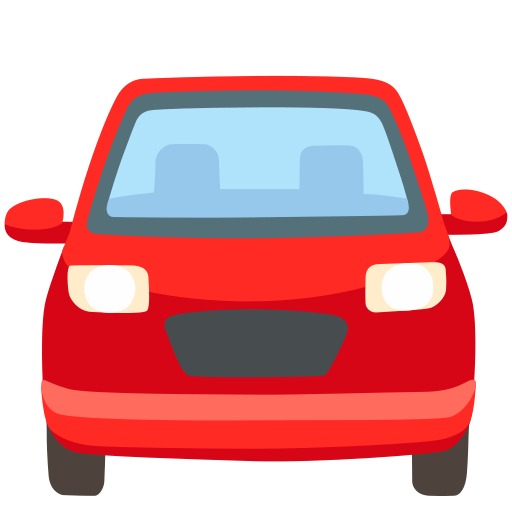
Emoji: 🚘